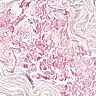
Metastatic tissue present: no